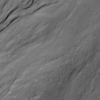
Label: not_dusty